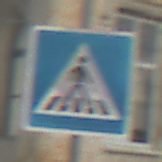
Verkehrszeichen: FussgaengerueberwegLinks
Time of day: MorningAfternoon
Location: Outdoor (Nature)
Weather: PartlyCloudy
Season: Autumn
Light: Natural